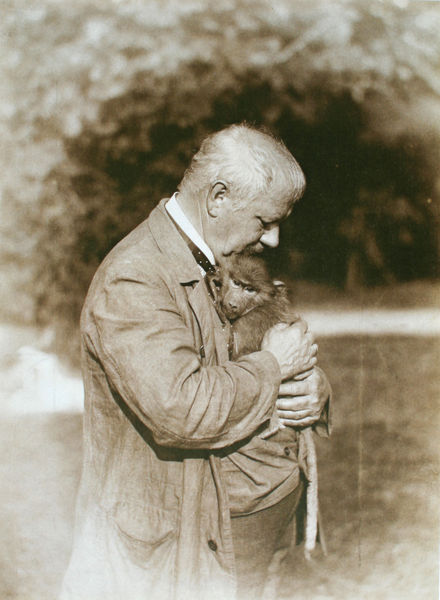
Titel: Gabriel von Max mit jungem Pavian
Standort: München
Institution: Städtische Galerie im Lenbachhaus
Schlagwörter: kopf, mann, weiß, nase, schwarz, park, bart, arm, halten, mantel, wald, affe, garten, fell, schwanz, liebe, sepia, krawatte, fliege, foto, äffchen, kuscheln, überbelichtet